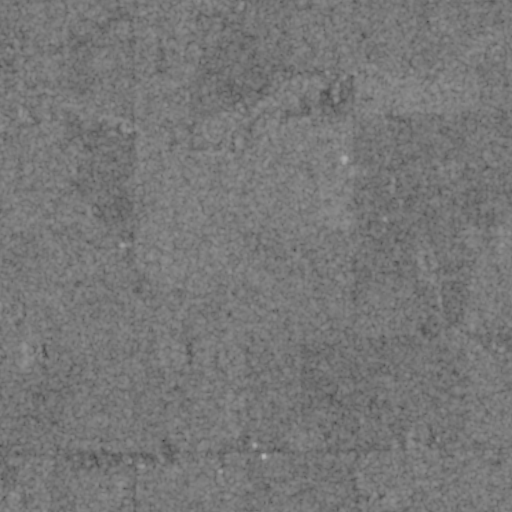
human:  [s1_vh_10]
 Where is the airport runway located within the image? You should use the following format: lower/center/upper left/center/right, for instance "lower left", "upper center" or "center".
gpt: The airport runway is located in the lower left of the image.
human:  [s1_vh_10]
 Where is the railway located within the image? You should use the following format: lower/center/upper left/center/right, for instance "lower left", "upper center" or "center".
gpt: The railway is located in the lower of the image.
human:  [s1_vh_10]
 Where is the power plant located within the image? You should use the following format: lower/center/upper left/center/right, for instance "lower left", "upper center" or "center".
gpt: There is no power plant in the image.

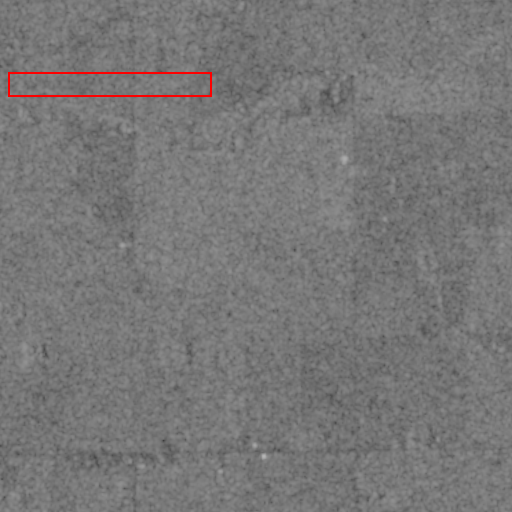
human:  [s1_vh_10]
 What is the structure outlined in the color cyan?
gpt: There is no cyan outline.
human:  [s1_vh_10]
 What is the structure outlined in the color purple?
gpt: There is no structure outlined in purple.